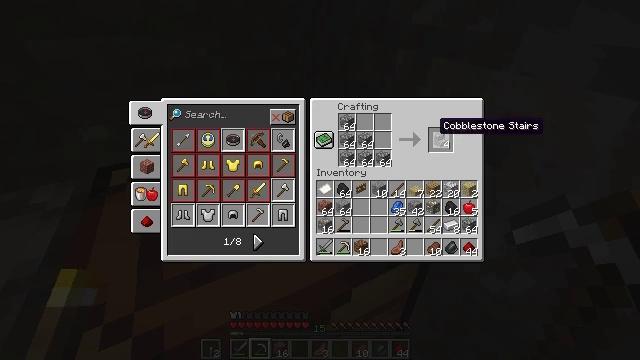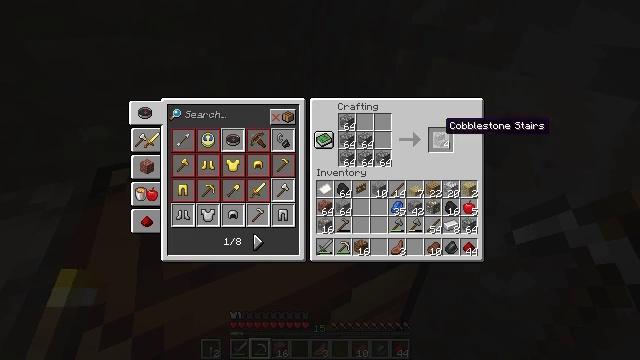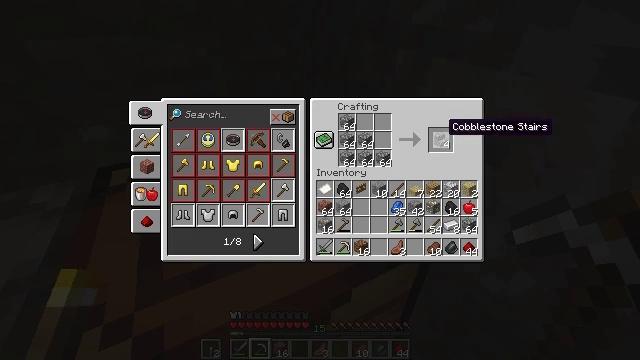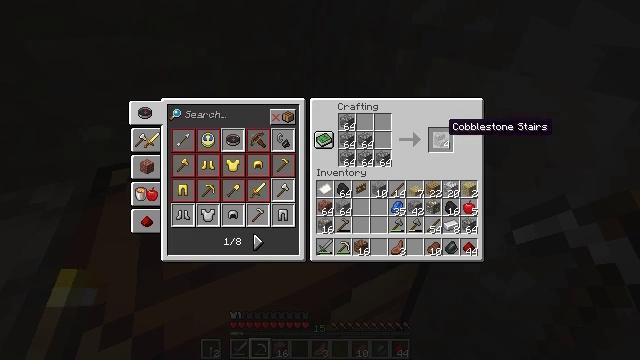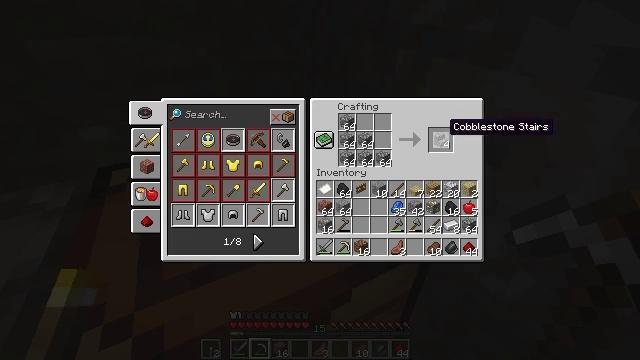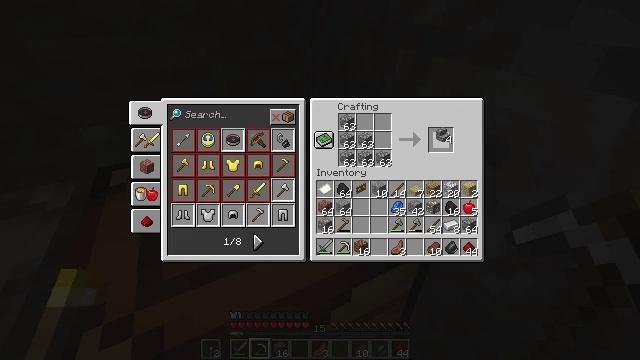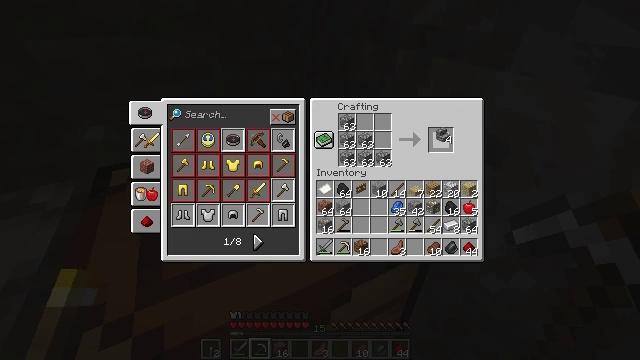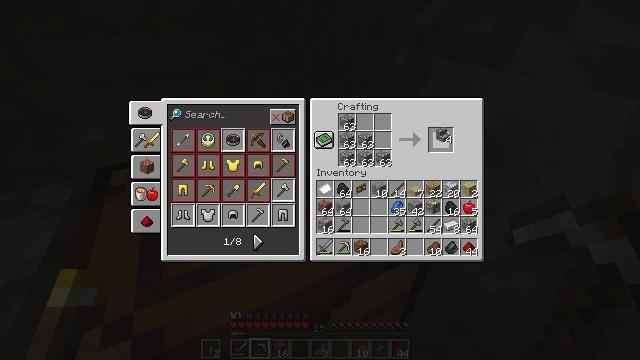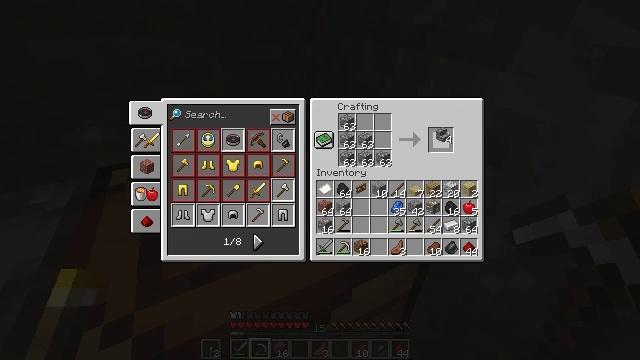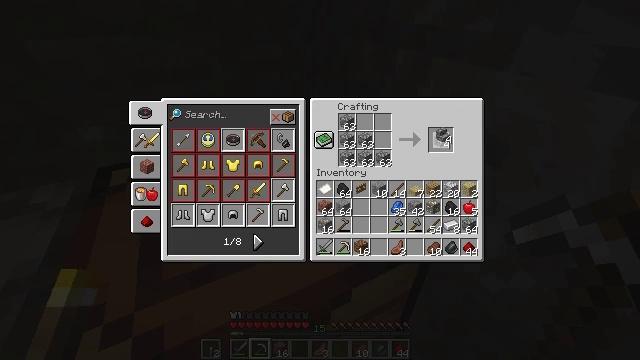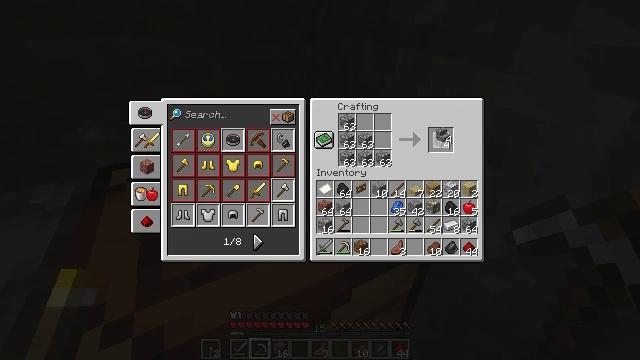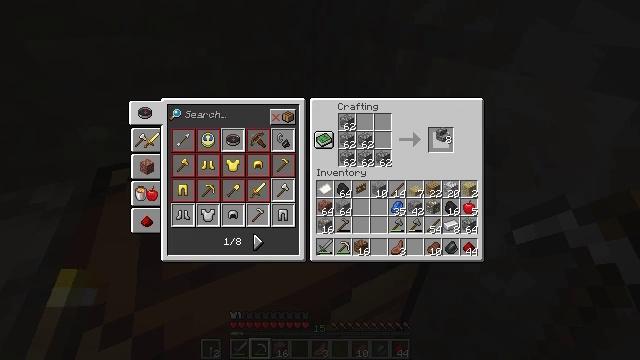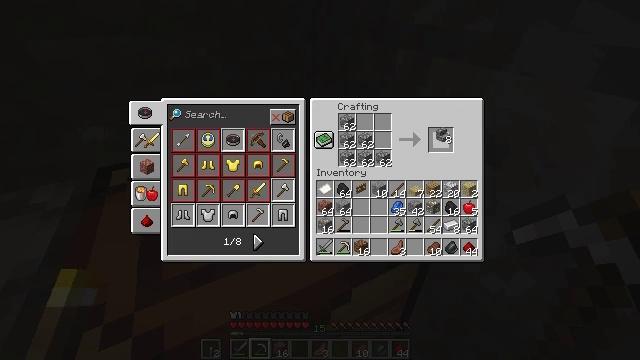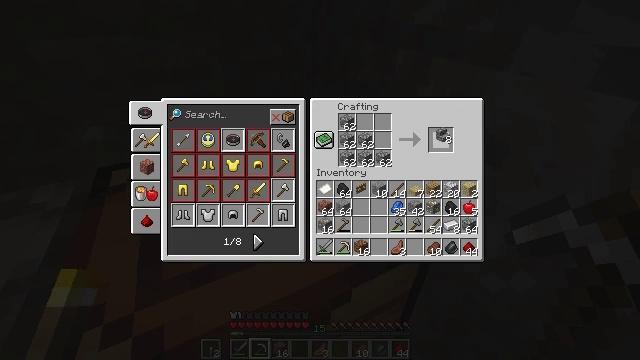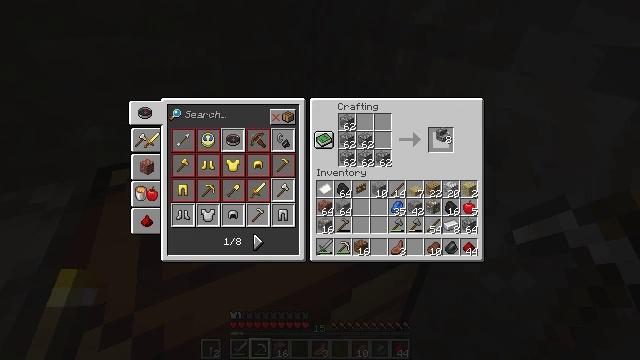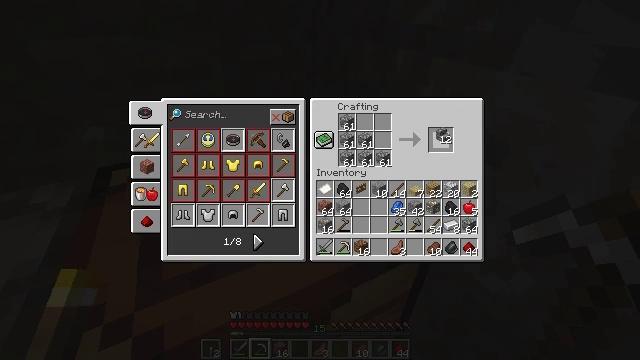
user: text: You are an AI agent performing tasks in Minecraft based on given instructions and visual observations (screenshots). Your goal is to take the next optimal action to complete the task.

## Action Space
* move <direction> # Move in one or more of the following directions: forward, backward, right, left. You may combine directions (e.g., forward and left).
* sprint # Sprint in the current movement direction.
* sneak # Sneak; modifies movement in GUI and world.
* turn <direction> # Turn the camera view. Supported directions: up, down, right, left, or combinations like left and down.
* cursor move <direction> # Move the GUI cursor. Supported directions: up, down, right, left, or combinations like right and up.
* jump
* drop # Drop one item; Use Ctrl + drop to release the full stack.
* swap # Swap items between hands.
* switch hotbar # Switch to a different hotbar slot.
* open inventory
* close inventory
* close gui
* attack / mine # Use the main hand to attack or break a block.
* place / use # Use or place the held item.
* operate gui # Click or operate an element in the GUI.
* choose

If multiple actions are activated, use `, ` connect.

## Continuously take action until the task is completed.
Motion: motion action
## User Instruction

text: Craft a set of cobblestone stairs with cobblestone.
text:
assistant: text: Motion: no_op
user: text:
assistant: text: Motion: no_op
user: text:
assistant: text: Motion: no_op
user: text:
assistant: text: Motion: no_op
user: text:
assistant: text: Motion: operate gui
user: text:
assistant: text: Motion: operate gui
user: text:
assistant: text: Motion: no_op
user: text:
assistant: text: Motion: no_op
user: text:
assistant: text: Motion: operate gui
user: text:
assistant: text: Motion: operate gui
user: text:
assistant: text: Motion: no_op
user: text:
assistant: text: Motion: operate gui
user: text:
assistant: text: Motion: operate gui
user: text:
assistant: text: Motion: operate gui
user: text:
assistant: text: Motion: no_op
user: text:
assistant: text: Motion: operate gui
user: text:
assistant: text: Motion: operate gui
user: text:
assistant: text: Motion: no_op
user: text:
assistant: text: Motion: operate gui
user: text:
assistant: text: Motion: operate gui
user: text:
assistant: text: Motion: operate gui
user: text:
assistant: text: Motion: no_op
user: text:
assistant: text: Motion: operate gui
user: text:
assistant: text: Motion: operate gui
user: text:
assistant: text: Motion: no_op
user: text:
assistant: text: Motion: operate gui
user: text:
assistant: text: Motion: operate gui
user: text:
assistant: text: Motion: operate gui
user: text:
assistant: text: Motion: no_op
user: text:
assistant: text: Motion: operate gui